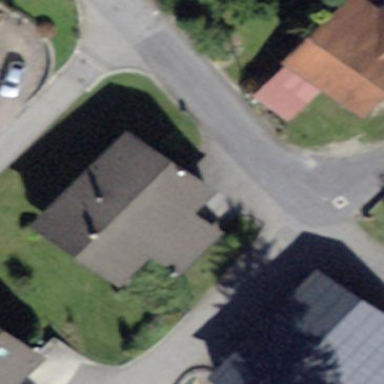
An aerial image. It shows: Residential building.